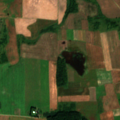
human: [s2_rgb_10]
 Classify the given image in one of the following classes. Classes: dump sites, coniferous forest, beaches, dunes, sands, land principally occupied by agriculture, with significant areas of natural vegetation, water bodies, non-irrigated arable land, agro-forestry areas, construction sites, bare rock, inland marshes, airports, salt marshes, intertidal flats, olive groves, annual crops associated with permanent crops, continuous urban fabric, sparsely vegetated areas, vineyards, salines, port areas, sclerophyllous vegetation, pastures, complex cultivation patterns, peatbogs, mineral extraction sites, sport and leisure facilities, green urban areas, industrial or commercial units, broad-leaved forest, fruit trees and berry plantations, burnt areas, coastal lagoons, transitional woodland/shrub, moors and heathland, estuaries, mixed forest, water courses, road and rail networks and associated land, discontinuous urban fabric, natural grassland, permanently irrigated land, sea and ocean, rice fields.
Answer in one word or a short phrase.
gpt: non-irrigated arable land, pastures, coniferous forest